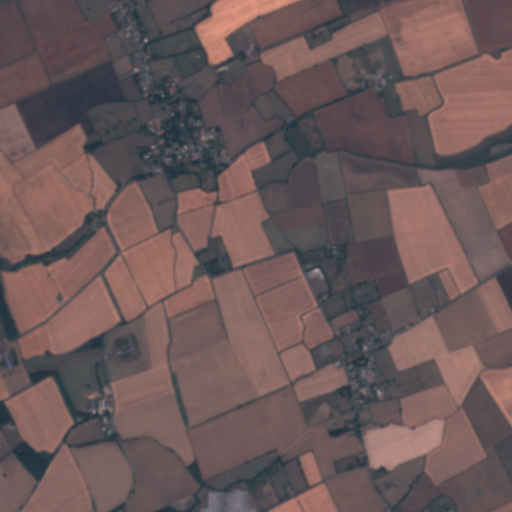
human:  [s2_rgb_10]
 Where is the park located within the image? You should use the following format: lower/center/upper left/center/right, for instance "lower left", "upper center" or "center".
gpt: The park is located in the upper left of the image.
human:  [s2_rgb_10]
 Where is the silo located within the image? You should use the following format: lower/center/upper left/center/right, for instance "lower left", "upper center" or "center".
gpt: The silo is located in the lower right of the image.
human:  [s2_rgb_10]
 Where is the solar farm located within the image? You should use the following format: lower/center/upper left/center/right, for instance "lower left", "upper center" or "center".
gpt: The solar farm is located in the lower center of the image.
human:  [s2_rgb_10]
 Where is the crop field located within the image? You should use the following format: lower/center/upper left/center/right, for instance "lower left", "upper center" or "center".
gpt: There is no crop field in the image.